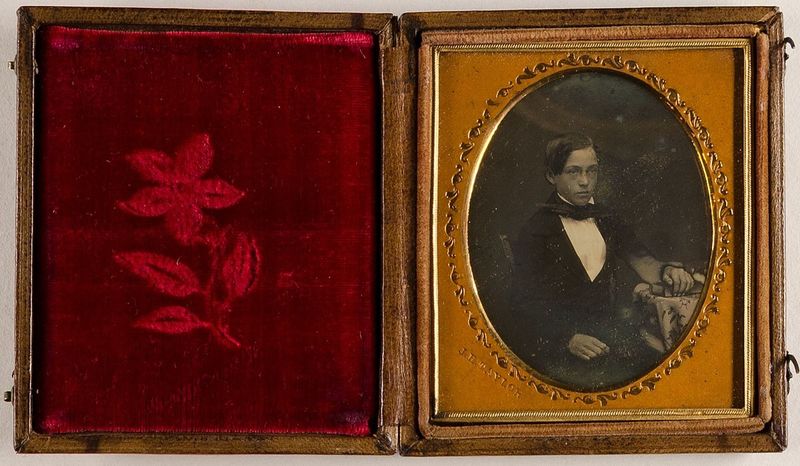
Titel: Porträt eines Jungen
Standort: Hamburg
Institution: Museum für Kunst und Gewerbe Hamburg
Schlagwörter: portrait, figur, junge, foto, fotografie, photographie, photo, etui, lichtbild, daguerreotypie, bildwerke, angewandte und bildende kunst, hessische systematik, porträt, porträtfotografie, porträtphotographie, hüftbild